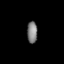
Tissue: lung
Cell type: Endothelial cells
Senescence score: 0.575
Nuclear area (px): 221
Mean DAPI intensity: 123.887